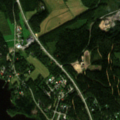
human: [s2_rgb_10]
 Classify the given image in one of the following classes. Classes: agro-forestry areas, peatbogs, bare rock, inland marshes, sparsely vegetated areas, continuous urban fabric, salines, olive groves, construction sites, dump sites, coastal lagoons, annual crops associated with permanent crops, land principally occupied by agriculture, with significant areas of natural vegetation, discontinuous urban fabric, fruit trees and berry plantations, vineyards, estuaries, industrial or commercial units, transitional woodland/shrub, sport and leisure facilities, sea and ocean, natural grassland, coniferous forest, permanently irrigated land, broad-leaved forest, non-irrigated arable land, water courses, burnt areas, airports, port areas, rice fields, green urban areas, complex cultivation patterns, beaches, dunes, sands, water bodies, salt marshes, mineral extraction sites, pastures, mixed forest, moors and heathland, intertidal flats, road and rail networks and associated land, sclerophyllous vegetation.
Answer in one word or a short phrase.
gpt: discontinuous urban fabric, land principally occupied by agriculture, with significant areas of natural vegetation, coniferous forest, mixed forest, water bodies